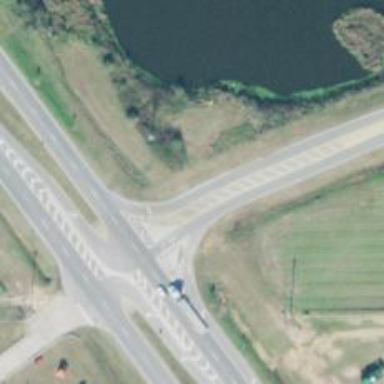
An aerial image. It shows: Tertiary road with asphalt surface. It is dual carriageway.